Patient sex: F
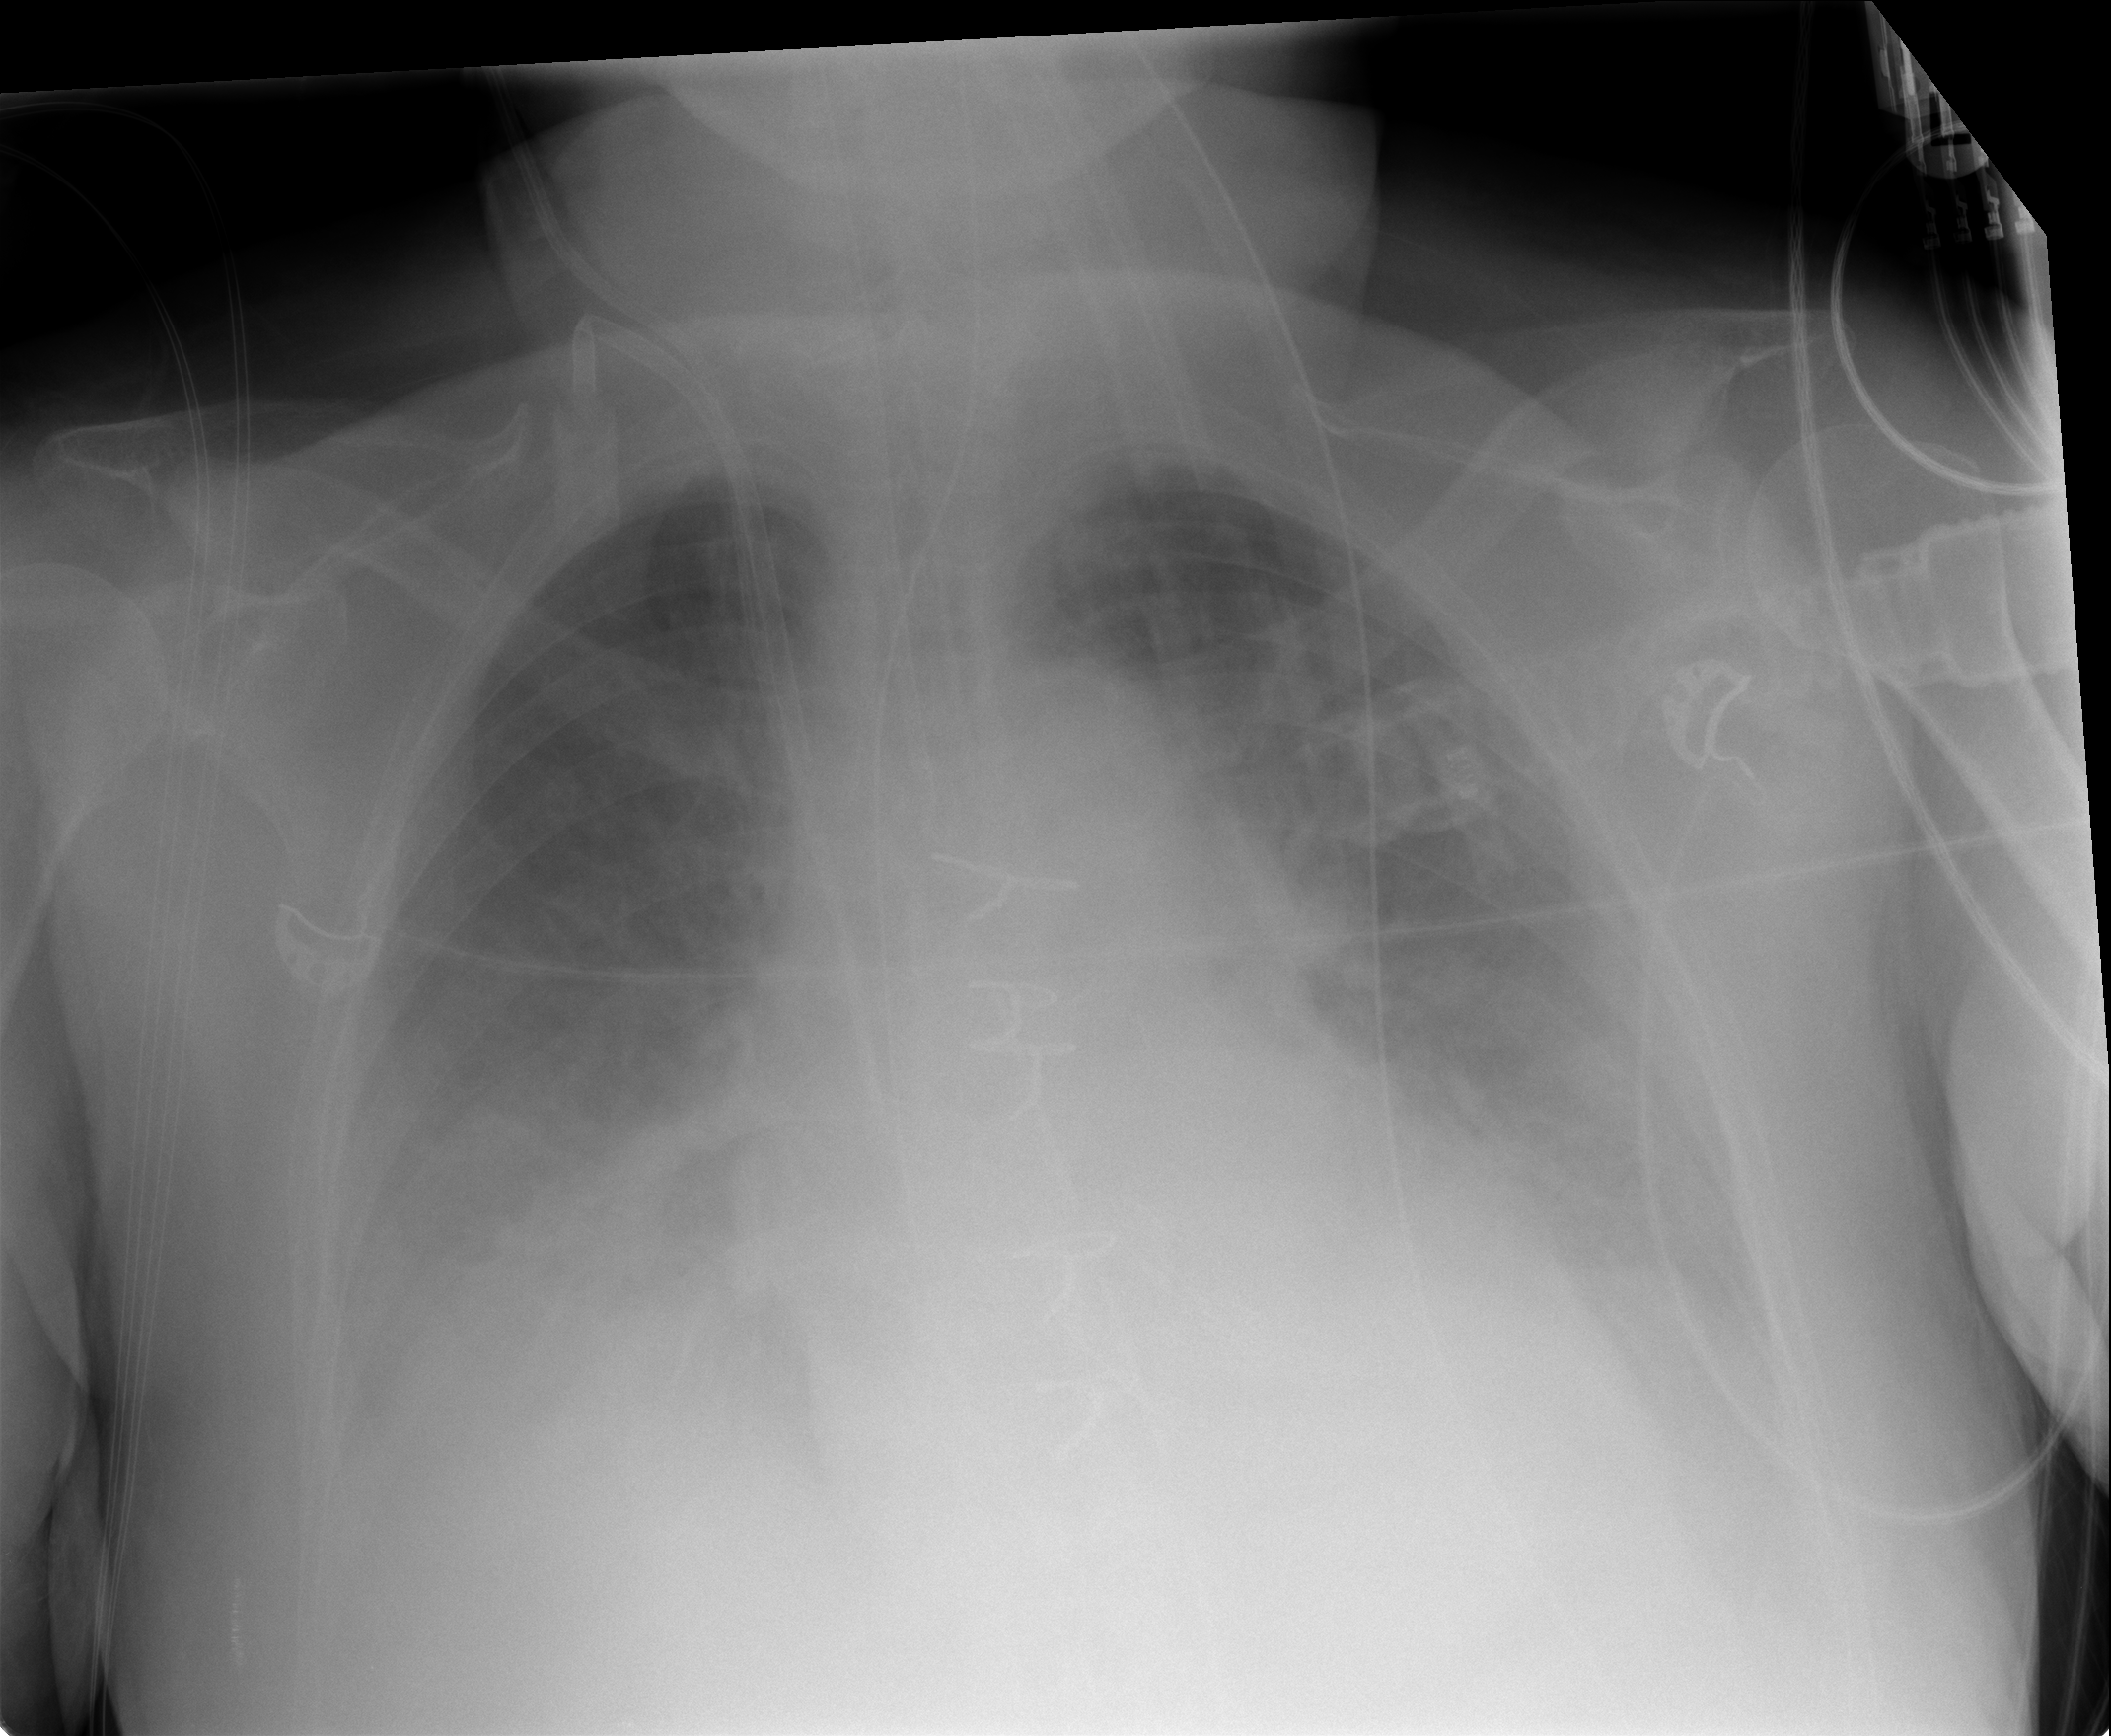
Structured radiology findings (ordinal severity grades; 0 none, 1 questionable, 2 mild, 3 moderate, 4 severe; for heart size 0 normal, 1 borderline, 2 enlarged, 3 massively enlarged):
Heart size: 2
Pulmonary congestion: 3
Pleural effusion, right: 3
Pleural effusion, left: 3
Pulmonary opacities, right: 1
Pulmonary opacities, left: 1
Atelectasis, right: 3
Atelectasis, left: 2